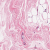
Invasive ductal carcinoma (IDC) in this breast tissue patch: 0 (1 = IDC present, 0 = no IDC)